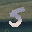
Label: 5